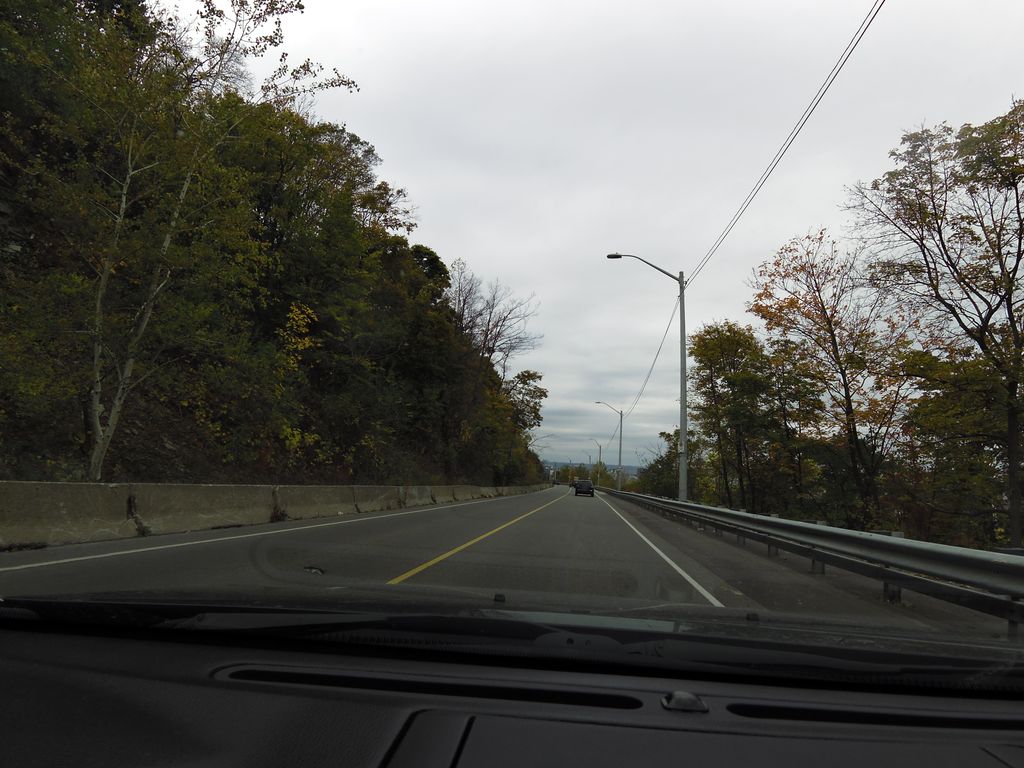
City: hamilton